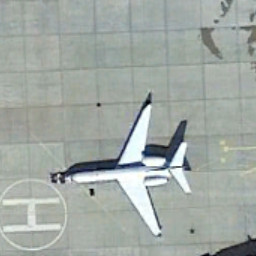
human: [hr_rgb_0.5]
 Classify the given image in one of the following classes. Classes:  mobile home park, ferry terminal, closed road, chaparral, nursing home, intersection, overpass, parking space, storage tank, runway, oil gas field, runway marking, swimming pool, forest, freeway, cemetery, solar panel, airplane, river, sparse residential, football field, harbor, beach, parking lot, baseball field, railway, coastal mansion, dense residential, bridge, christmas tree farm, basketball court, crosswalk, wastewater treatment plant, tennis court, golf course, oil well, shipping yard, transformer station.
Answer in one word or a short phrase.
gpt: airplane